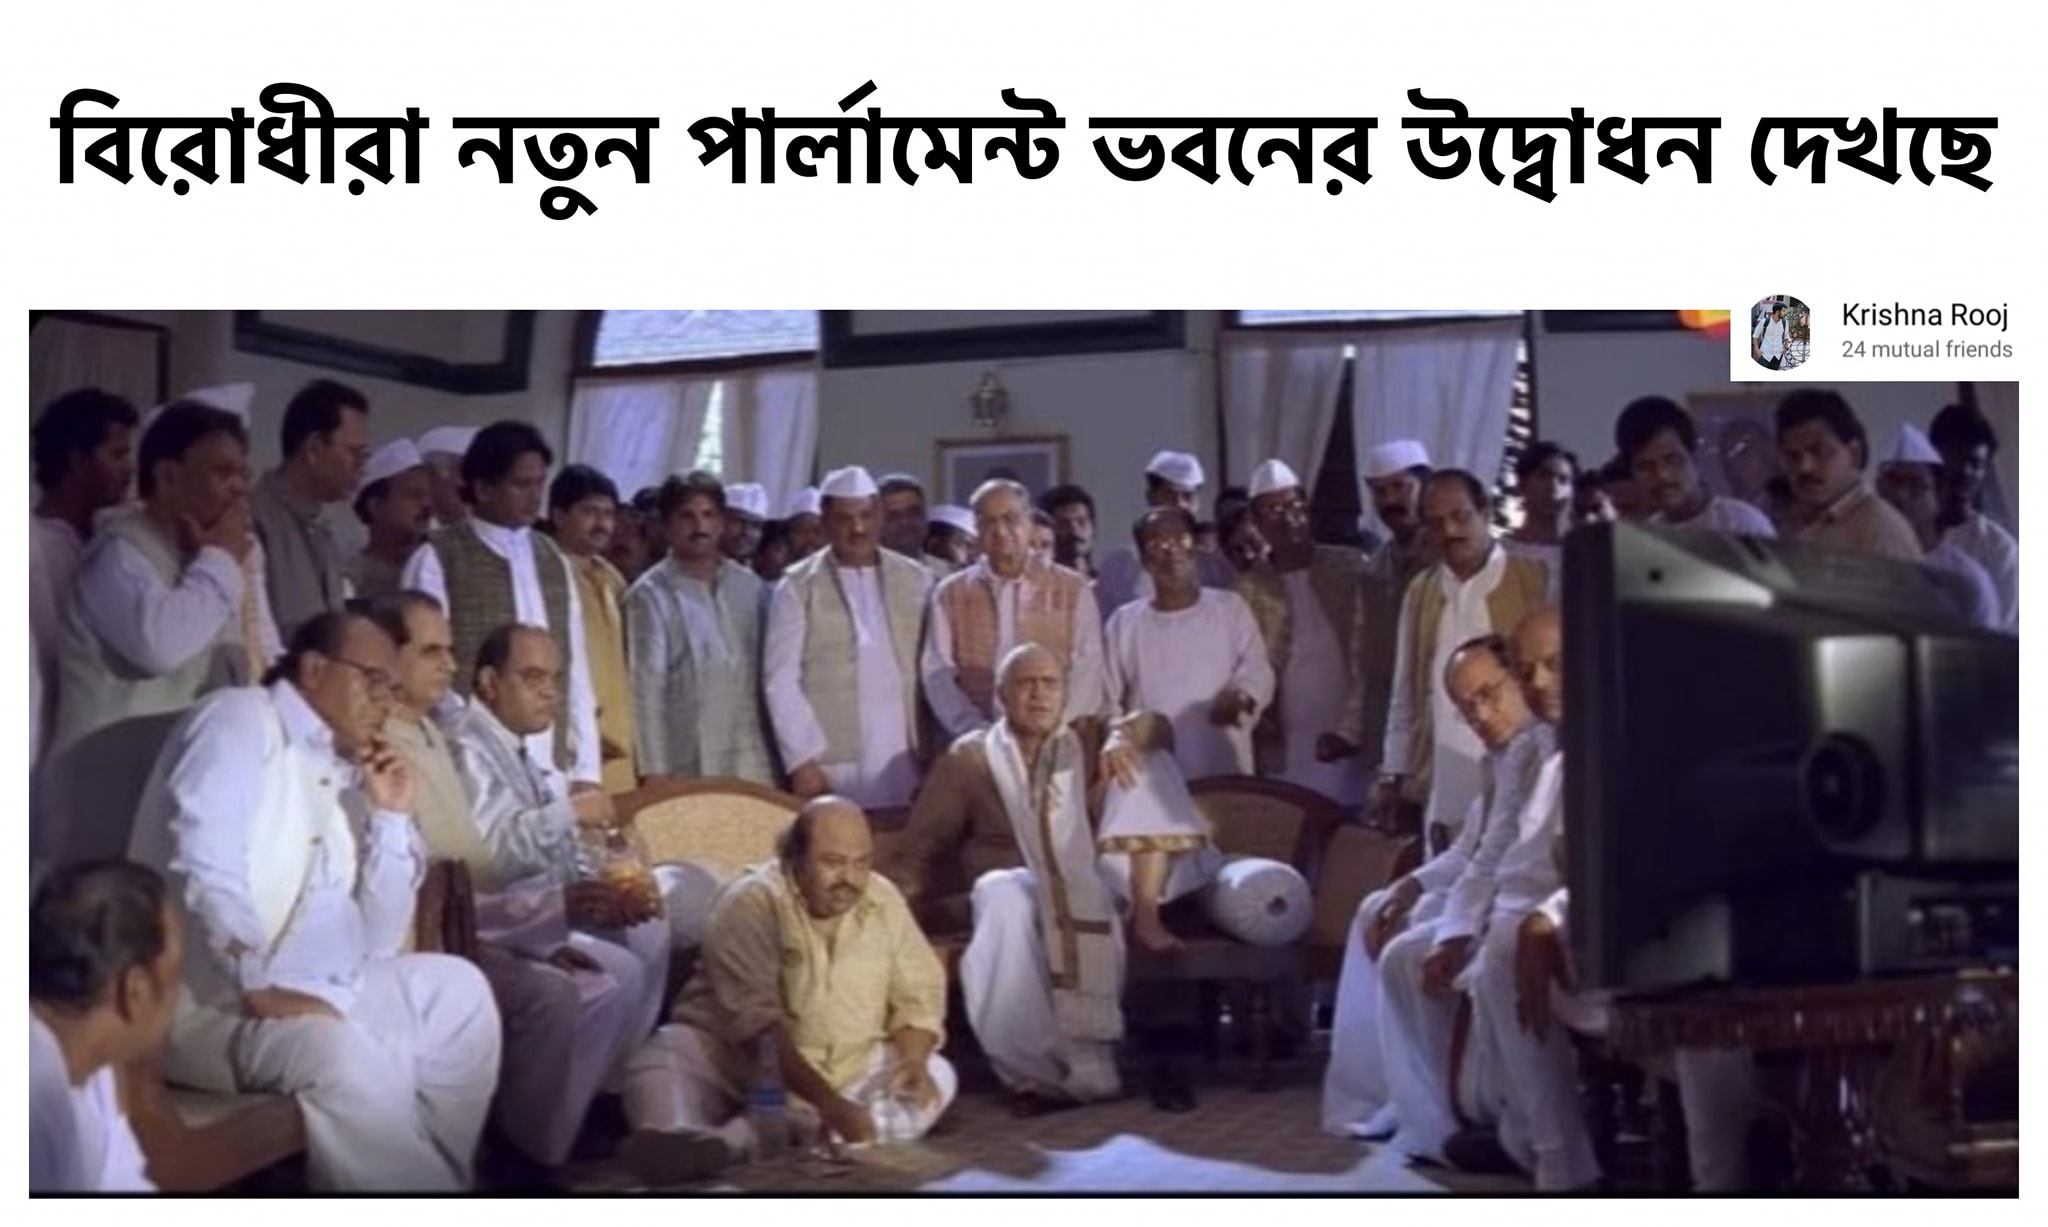
Text: বিরোধীরা নতুন পার্লামেন্ট ভবনের উদ্বোধন দেখছে
Label: Non Hate